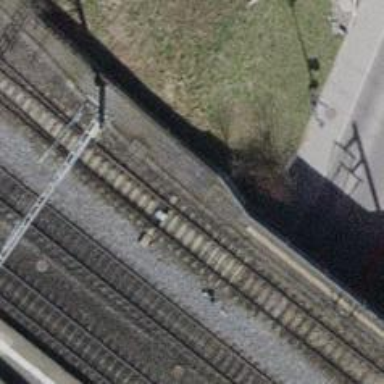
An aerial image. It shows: Railway switch.